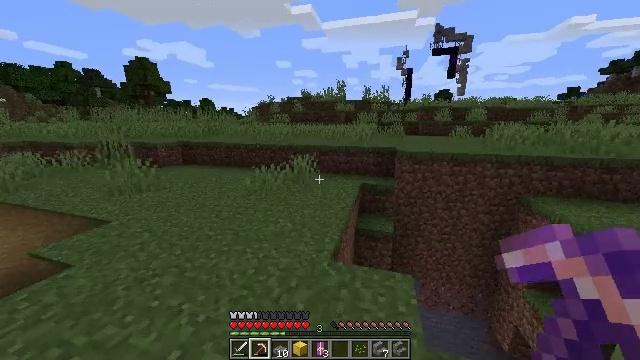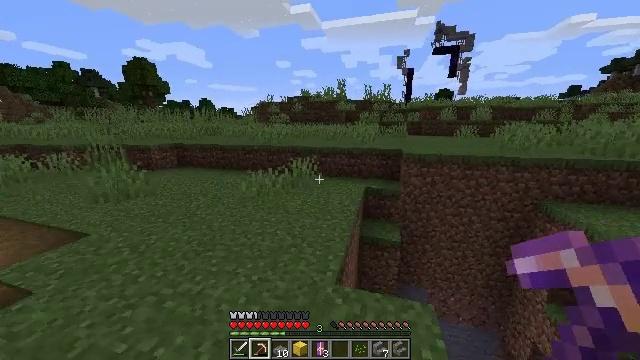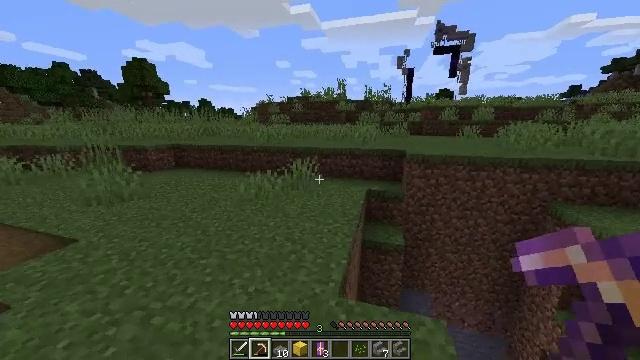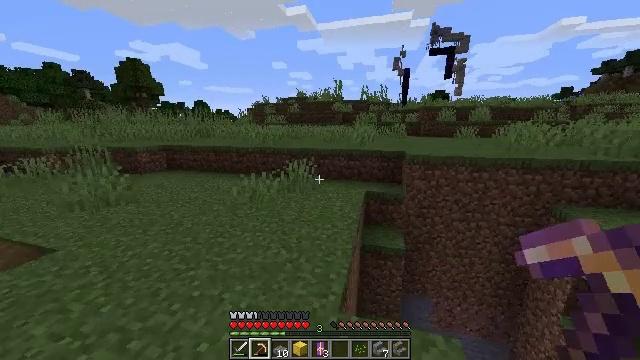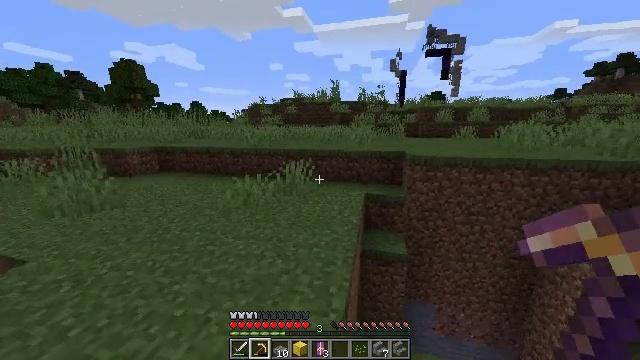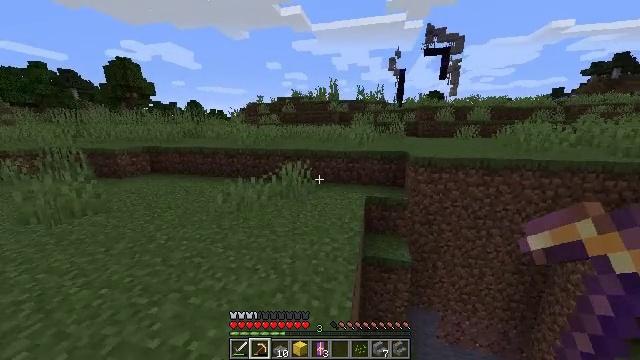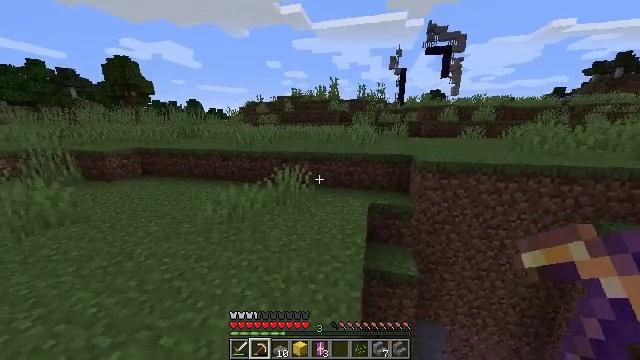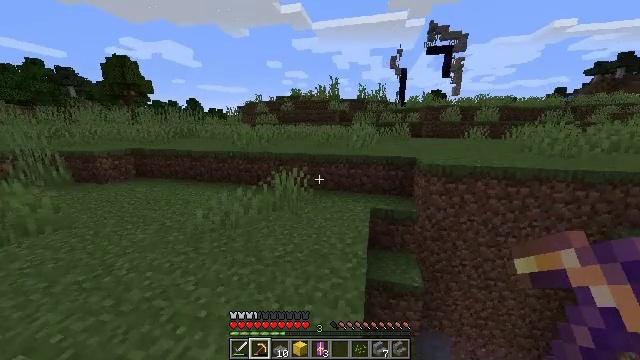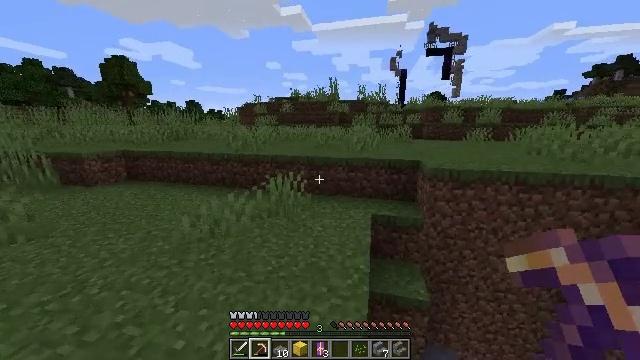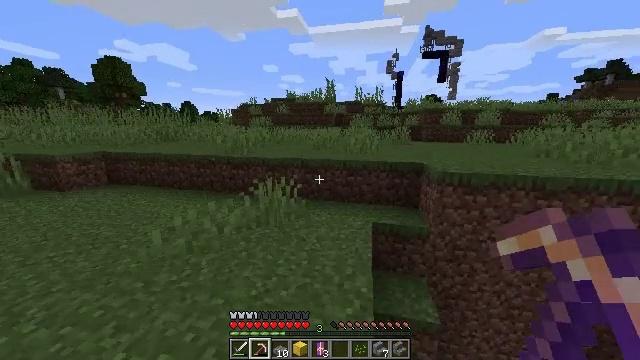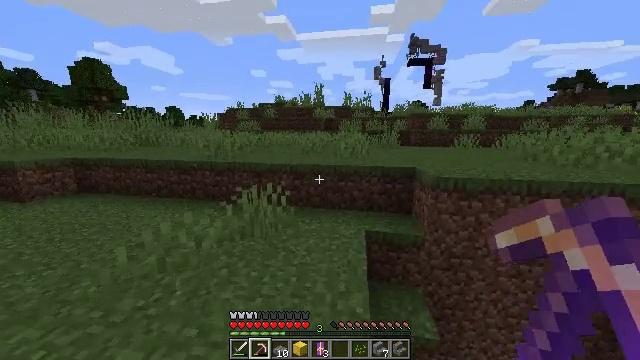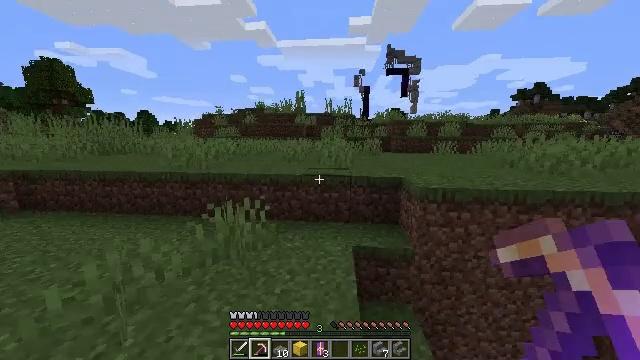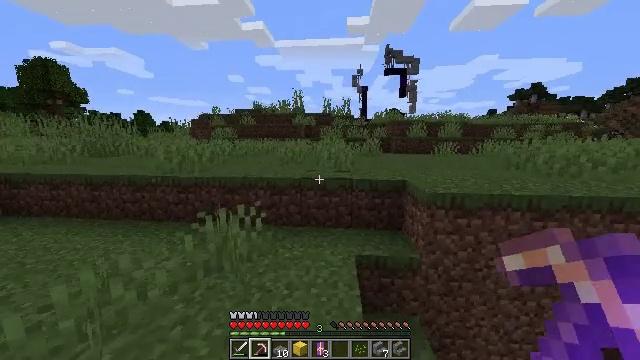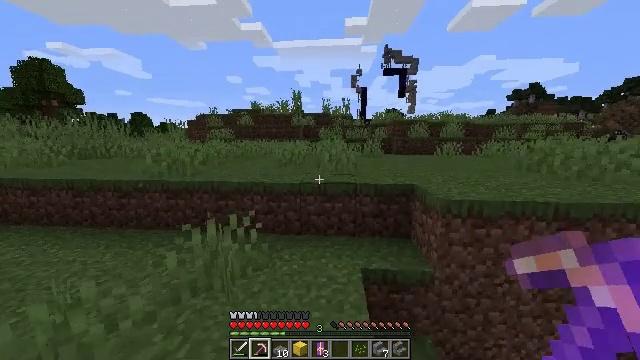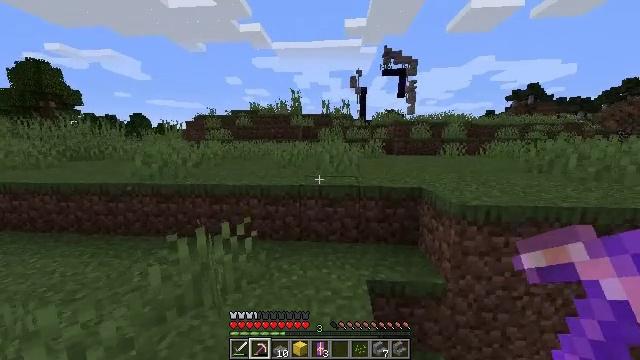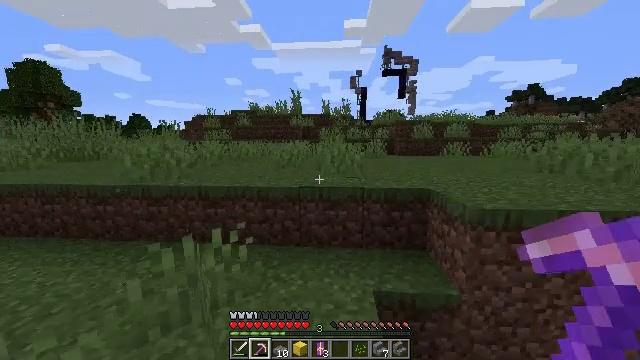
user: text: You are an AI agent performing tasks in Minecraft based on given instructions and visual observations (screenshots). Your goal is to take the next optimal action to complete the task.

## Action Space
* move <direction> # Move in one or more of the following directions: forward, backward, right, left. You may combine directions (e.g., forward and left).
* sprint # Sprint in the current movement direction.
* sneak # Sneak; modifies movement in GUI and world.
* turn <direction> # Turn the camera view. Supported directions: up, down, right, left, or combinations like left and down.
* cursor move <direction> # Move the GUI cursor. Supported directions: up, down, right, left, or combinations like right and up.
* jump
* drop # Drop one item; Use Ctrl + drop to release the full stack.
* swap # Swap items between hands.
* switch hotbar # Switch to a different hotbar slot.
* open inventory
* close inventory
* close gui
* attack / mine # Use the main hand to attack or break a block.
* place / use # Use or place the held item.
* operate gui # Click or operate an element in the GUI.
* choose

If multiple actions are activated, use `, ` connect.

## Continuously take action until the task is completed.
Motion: motion action
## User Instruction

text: Retrieve the stone bricks from an old building.
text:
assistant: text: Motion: move forward
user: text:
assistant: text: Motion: move forward
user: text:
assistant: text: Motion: move forward
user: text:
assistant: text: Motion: move forward
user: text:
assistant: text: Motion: move forward
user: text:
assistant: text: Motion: move forward
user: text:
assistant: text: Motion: move forward
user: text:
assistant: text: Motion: move forward
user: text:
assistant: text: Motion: move forward
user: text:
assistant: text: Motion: move forward, turn right and up
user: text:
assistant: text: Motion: move forward, turn right and up
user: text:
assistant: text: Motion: move forward
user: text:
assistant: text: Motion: move forward
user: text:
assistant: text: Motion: move forward
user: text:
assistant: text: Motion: move forward
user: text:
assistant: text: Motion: move forward
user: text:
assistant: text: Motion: move forward
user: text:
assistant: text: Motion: move forward
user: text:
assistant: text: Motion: move forward
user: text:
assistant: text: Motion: move forward
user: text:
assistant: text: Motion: move forward
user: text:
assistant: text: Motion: move forward, jump
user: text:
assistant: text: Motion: move forward, jump
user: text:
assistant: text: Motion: move forward, jump
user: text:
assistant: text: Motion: move forward, turn right
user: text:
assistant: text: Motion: move forward
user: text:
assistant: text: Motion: move forward
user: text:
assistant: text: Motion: move forward
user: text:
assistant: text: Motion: move forward
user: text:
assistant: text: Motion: move forward